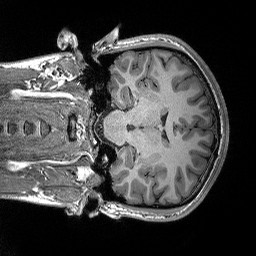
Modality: T1w
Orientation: coronal
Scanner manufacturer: siemens
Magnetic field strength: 3 T
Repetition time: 2.3 s
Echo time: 0.00298 s